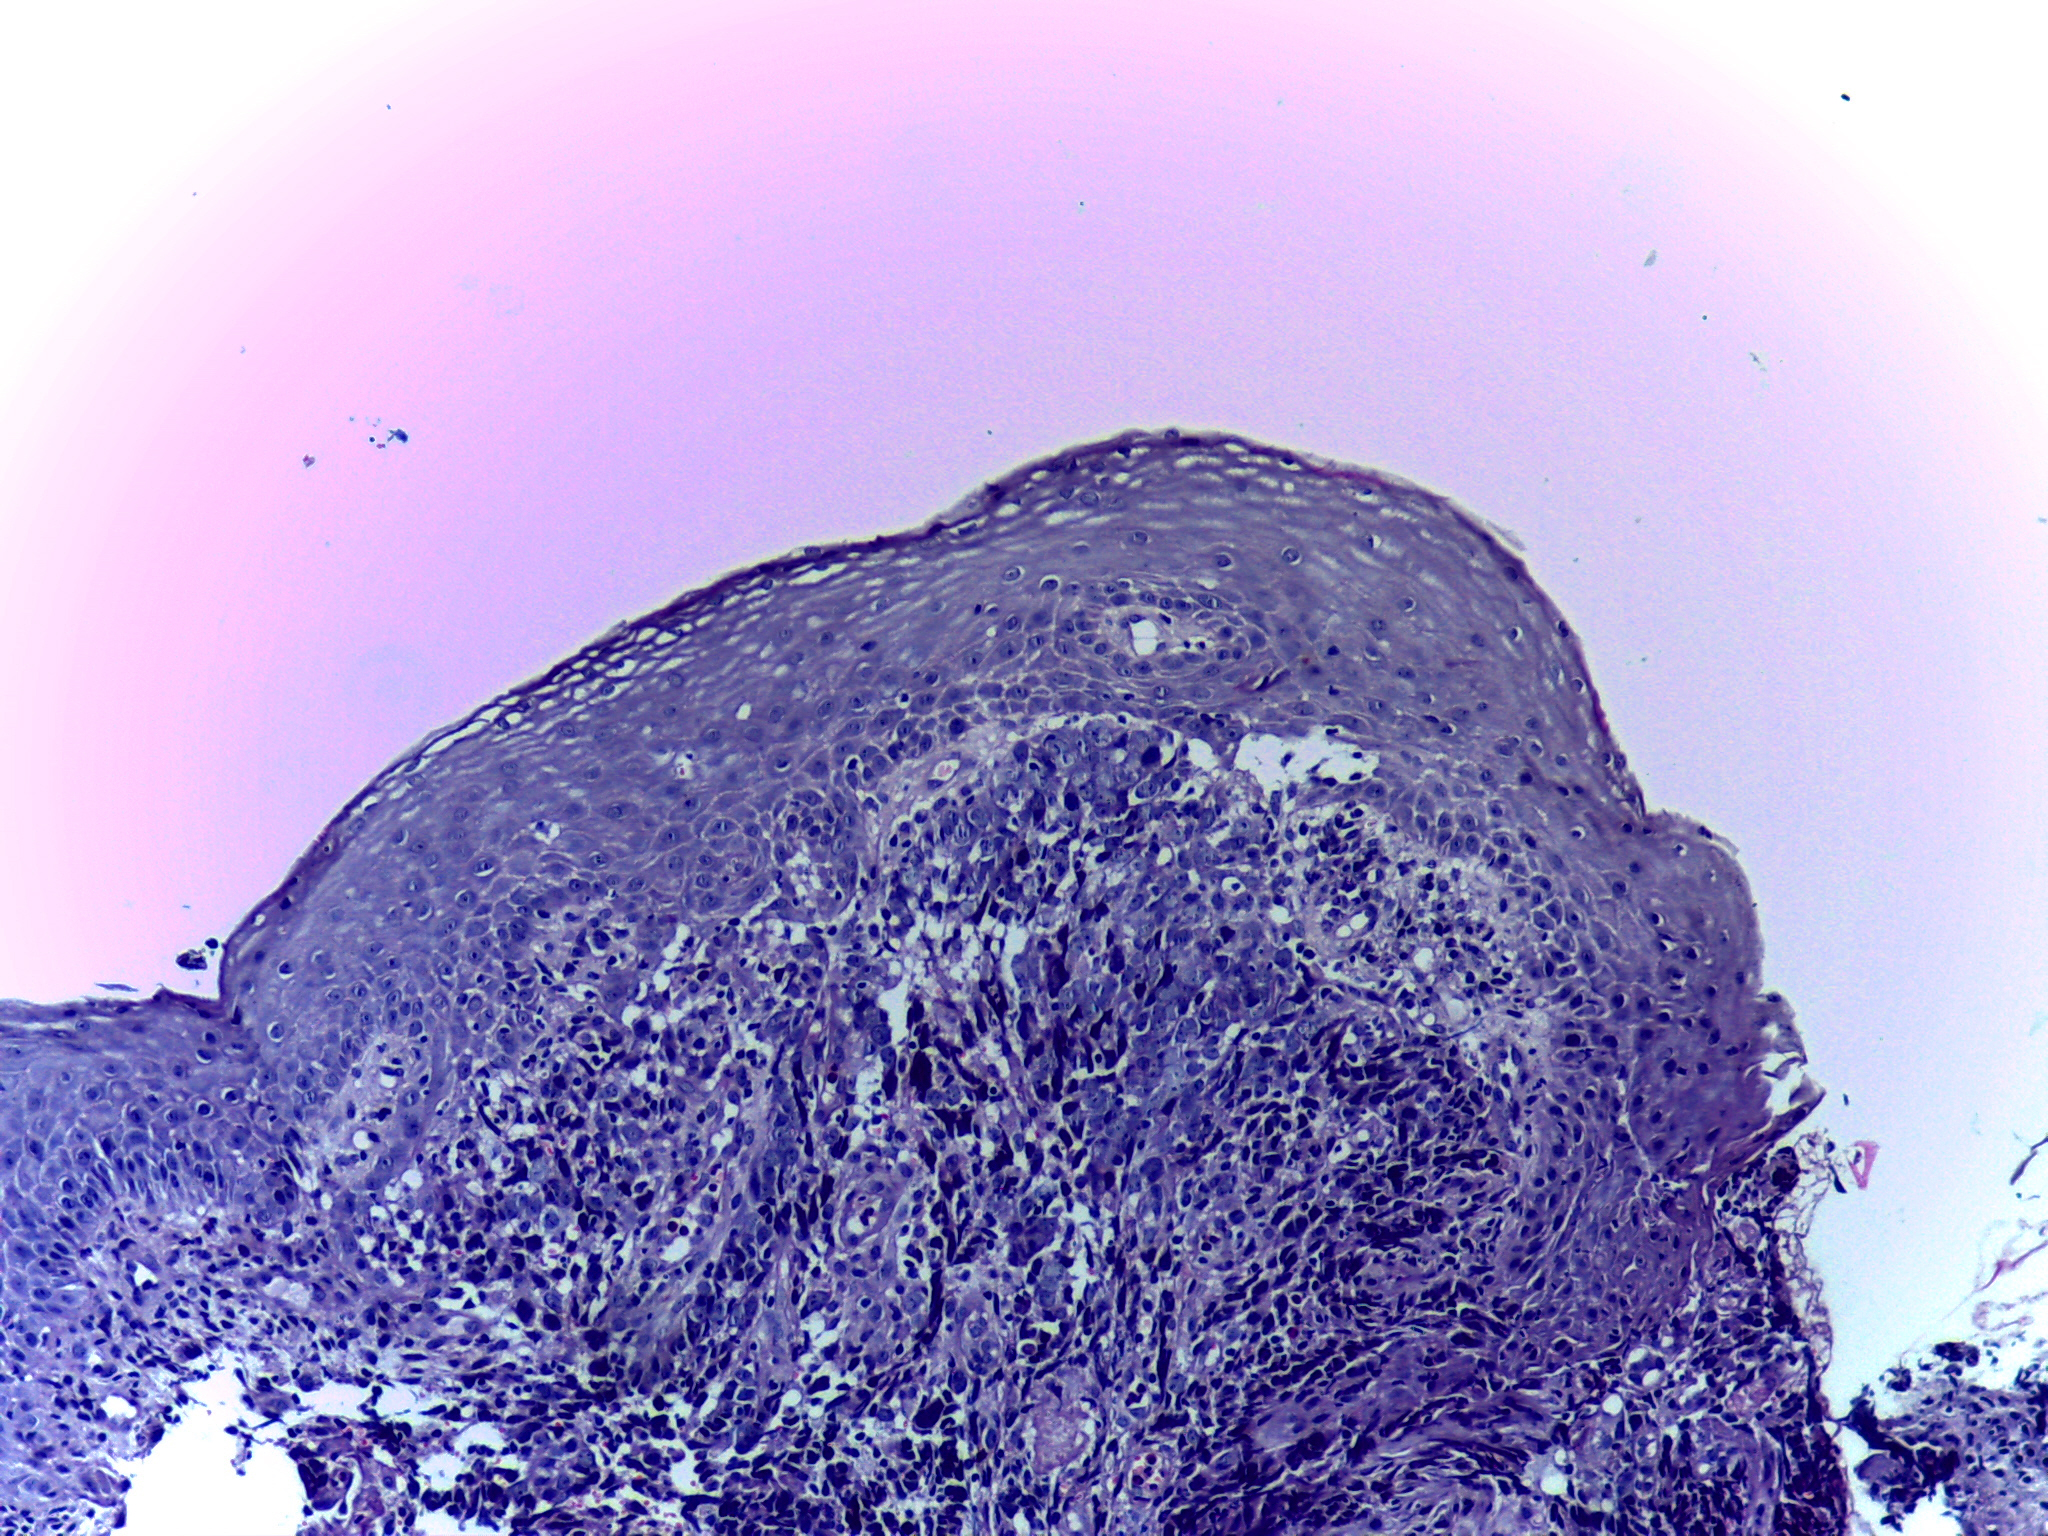
Diagnosis: OSCC